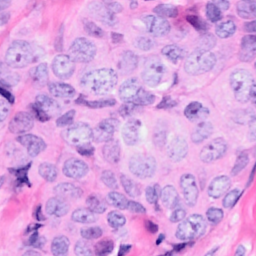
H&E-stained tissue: Breast